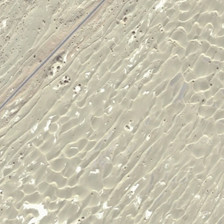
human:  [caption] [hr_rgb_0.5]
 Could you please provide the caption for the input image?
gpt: many ripples like fish scales are in a piece of yellow desert .

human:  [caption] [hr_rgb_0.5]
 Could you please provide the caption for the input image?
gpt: many ripples like fish scales are in a piece of yellow desert .

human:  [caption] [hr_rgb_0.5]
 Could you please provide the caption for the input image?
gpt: many ripples like fish scales are in a piece of yellow desert .

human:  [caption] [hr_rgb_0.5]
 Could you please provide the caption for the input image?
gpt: many ripples like fish scales are in a piece of yellow desert .

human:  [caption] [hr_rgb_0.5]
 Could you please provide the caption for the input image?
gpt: many ripples like fish scales are in a piece of yellow desert .